Question: Let's say I have two data sets 'A' and 'B'

After left join I should get 'FALSE' value for 'Y' in table 'A' as it doesn't have it in table 'B'
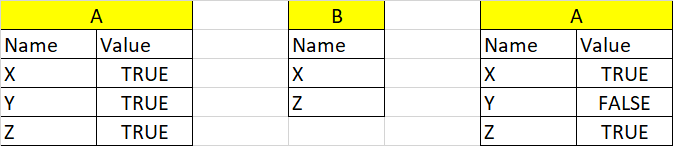
Answer: Using your approach, if you intend to get a value of 'FALSE' if the value doesn't exist you can check for 'NULL' in the name. The example below uses a 'CASE' to check for 'NULL' and assigns the original value otherwise
'''
SELECT
A.Name,
CASE
WHEN B.Name is NULL THEN 'FALSE'
ELSE A.Value
END as Value
FROM
A
LEFT JOIN
B on A.Name = B.Name
'''